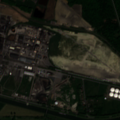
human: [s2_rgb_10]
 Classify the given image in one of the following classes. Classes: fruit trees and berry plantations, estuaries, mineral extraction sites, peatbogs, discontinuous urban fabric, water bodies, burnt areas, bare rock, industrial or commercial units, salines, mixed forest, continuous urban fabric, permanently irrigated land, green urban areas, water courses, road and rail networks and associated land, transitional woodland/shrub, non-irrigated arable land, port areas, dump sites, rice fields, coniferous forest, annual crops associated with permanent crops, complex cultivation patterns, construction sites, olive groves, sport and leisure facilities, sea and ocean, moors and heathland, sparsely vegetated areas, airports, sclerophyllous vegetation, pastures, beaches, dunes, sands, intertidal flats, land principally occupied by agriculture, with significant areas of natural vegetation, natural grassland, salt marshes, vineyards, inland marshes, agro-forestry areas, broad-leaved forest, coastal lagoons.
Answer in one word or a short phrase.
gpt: discontinuous urban fabric, industrial or commercial units, non-irrigated arable land, pastures, land principally occupied by agriculture, with significant areas of natural vegetation, broad-leaved forest